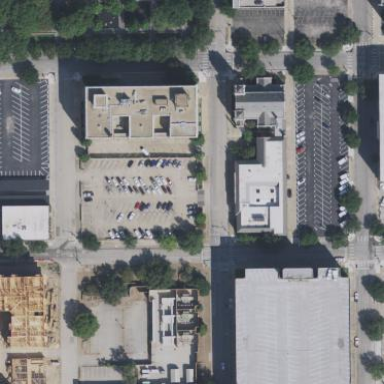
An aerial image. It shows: Parking area with surfaced parking.